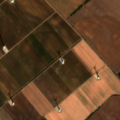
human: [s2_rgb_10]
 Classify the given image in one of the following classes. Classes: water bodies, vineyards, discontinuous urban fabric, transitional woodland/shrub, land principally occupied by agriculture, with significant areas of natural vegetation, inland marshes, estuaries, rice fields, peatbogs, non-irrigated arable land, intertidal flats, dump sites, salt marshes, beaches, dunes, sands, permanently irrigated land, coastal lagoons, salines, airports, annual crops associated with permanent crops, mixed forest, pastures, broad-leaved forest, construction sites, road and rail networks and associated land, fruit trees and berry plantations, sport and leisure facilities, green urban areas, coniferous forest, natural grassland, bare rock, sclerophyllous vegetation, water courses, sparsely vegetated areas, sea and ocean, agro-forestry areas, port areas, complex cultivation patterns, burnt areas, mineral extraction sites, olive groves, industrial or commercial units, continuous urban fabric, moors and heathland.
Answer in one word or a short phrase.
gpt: non-irrigated arable land, vineyards